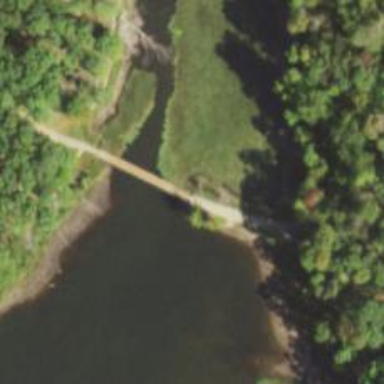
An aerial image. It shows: Footway bridge.